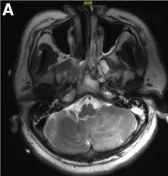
Cranial MRI at day 11 after admission. , MRI plain scan.
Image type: radiology (mri)